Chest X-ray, PA view. Patient: 54 years old, sex M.
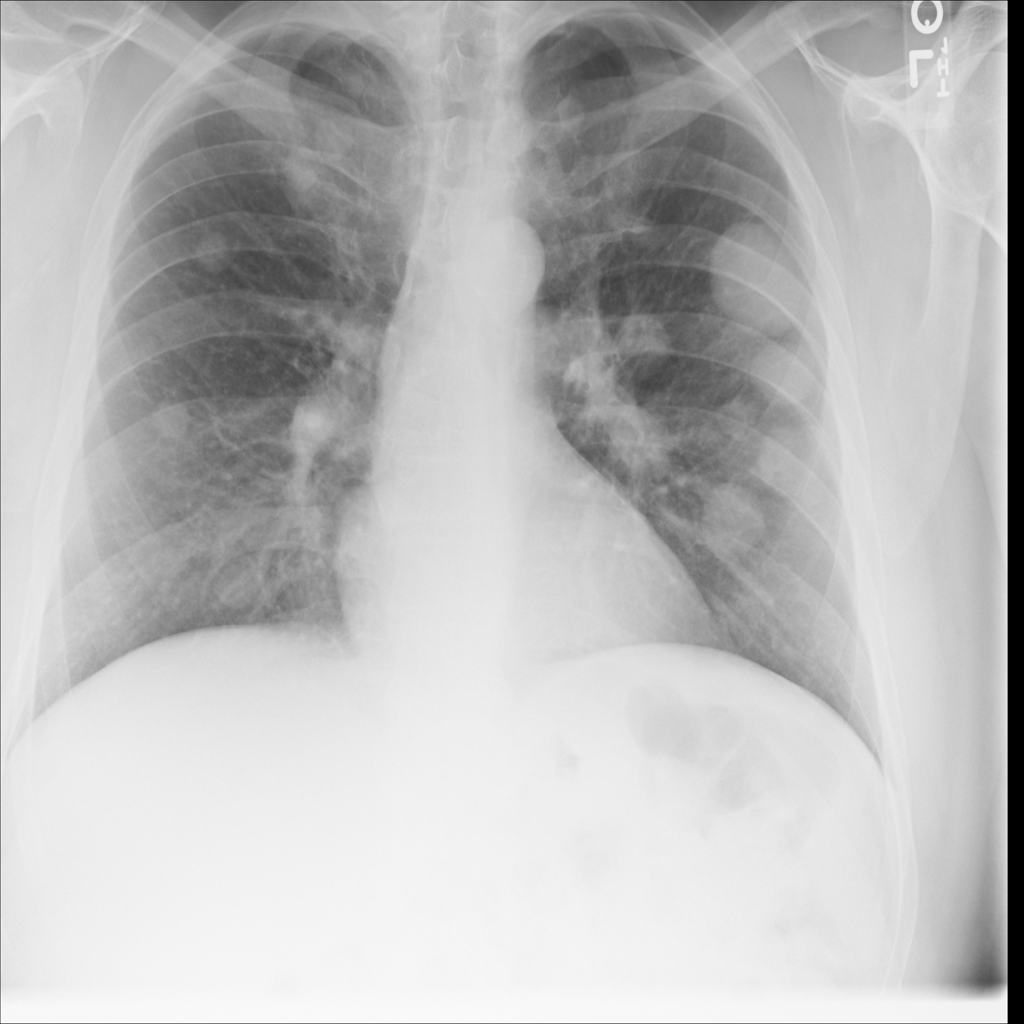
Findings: Mass